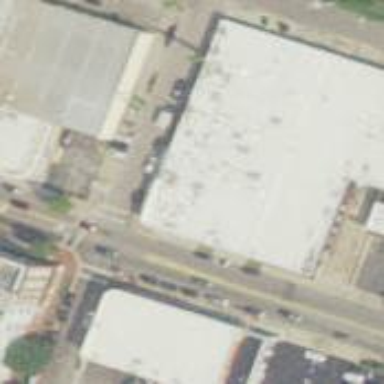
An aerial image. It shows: Industrial building.